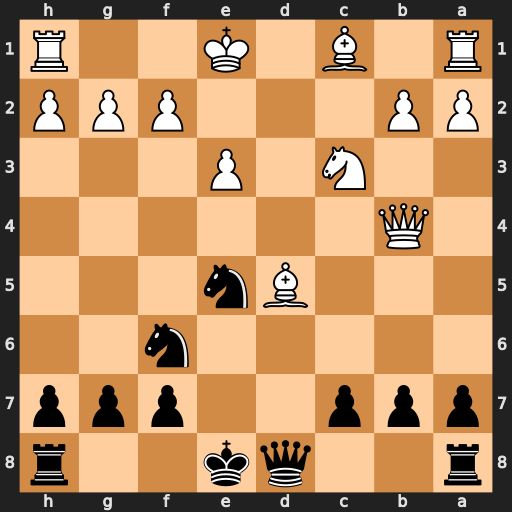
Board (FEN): r2qk2r/ppp2ppp/5n2/3Bn3/1Q6/2N1P3/PP3PPP/R1B1K2R
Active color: b
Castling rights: KQkq
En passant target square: -
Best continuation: Nd3+ Kf1 Nxb4